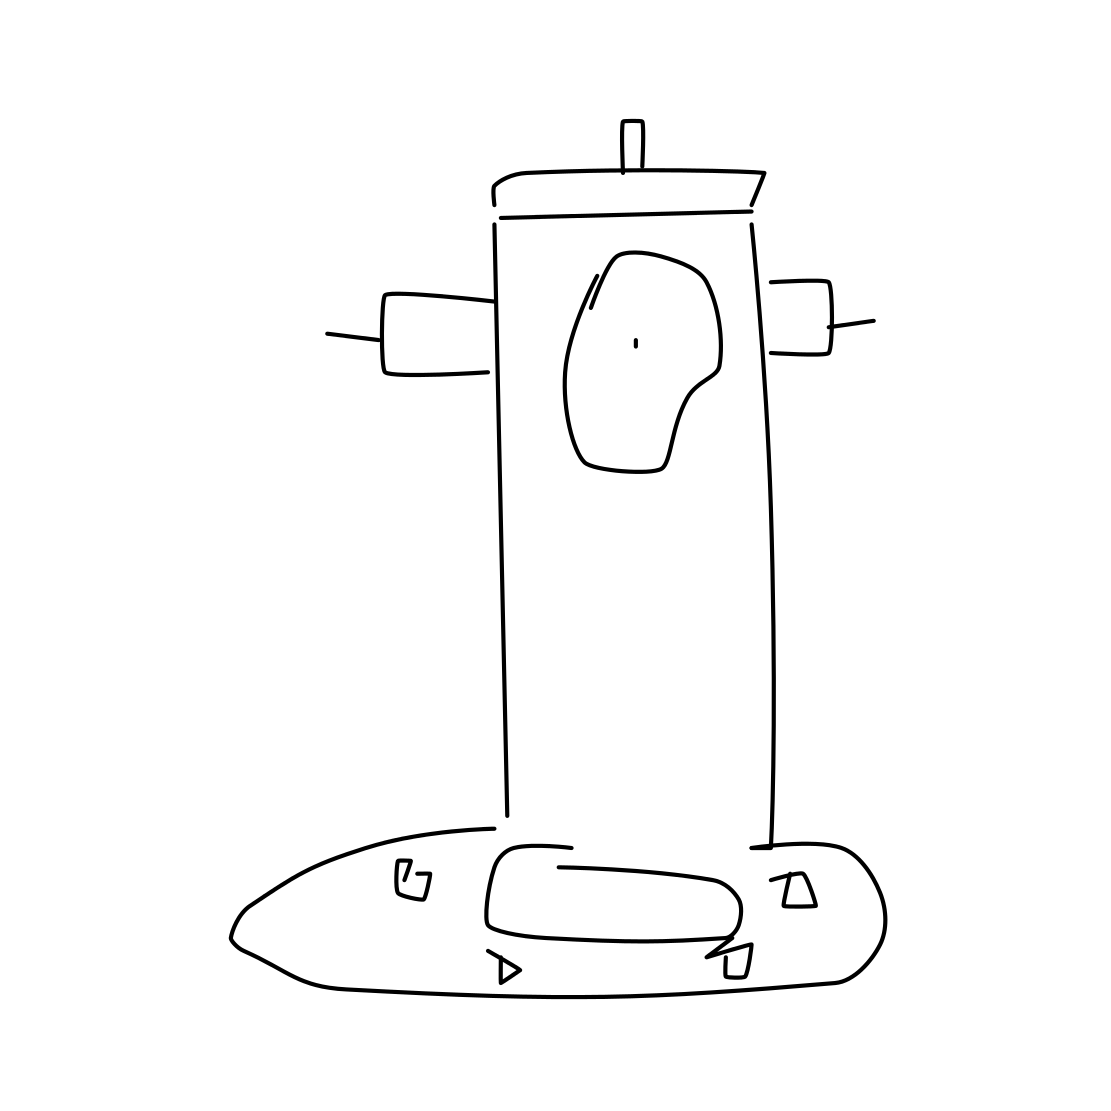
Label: fire hydrant